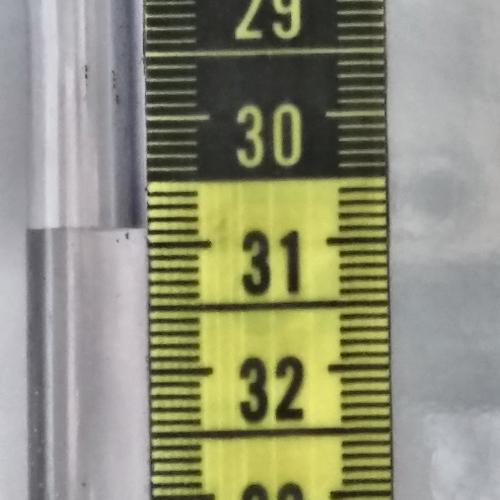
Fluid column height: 30.9 cm